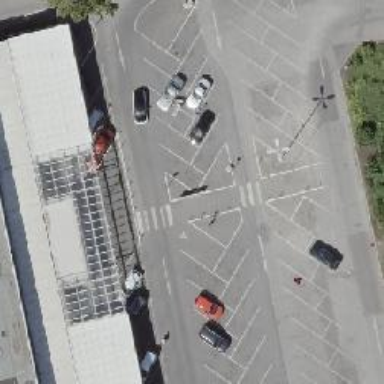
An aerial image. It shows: Uncontrolled zebra crossing on the road.